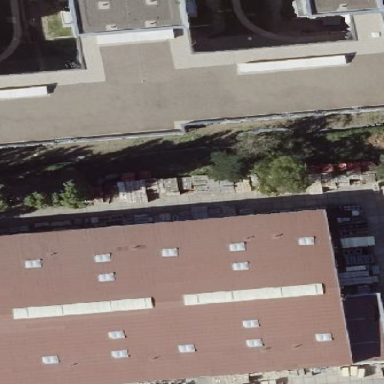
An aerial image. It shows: Flat-roofed commercial building.